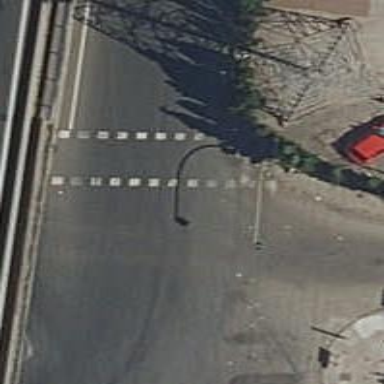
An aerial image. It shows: Road with traffic signals.